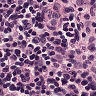
Metastatic tissue present: no